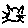
Label: cat